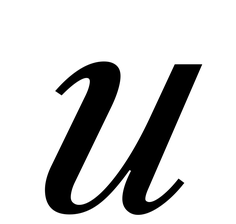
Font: LibreCaslonText-Italic_Italic